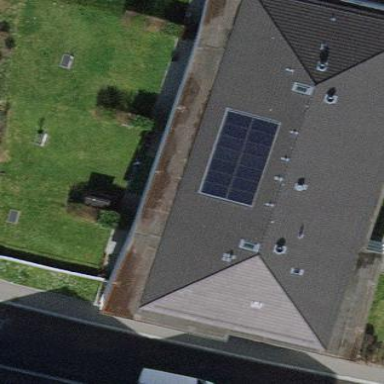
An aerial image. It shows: Hipped roof on apartment building.